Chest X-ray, PA view. Patient: 23 years old, sex F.
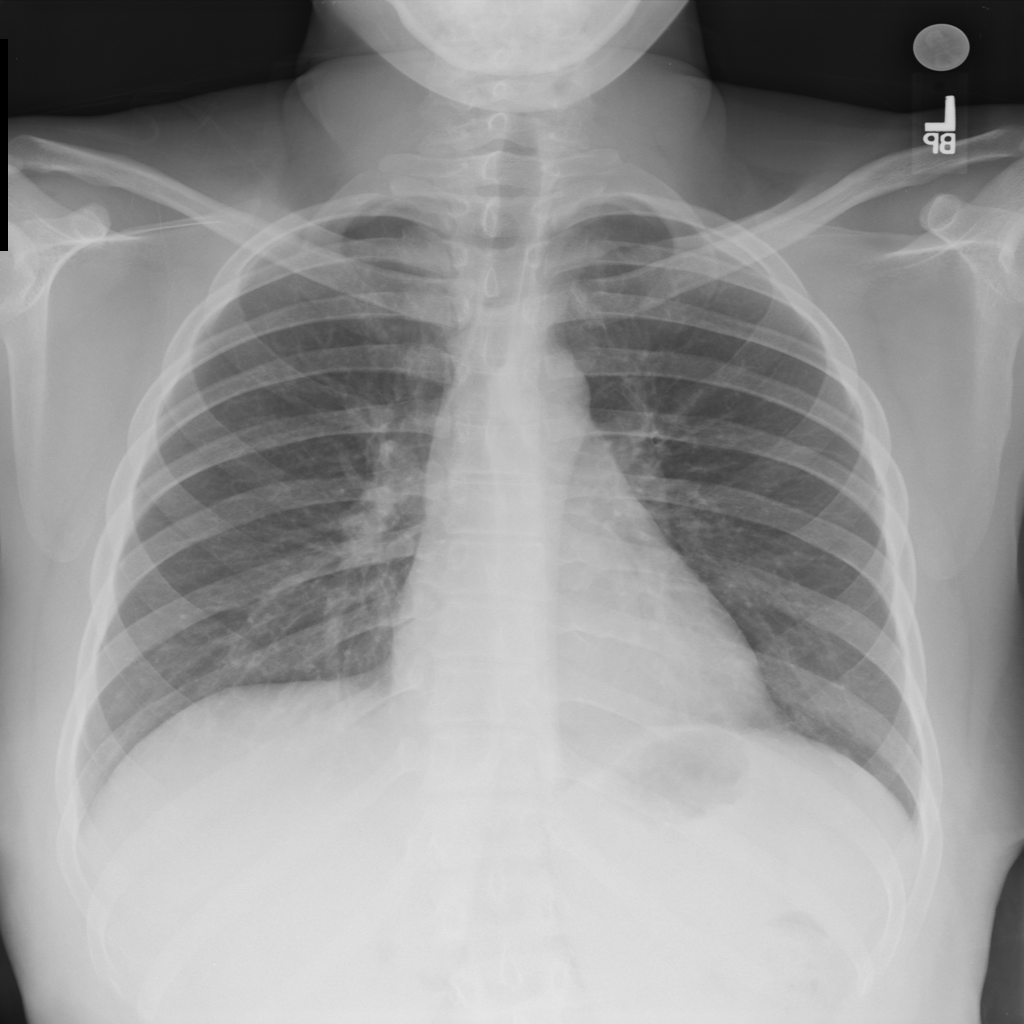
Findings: No Finding